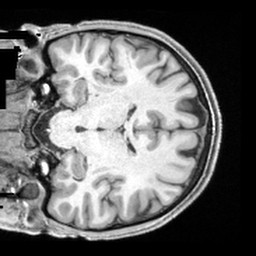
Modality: T1w
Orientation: coronal